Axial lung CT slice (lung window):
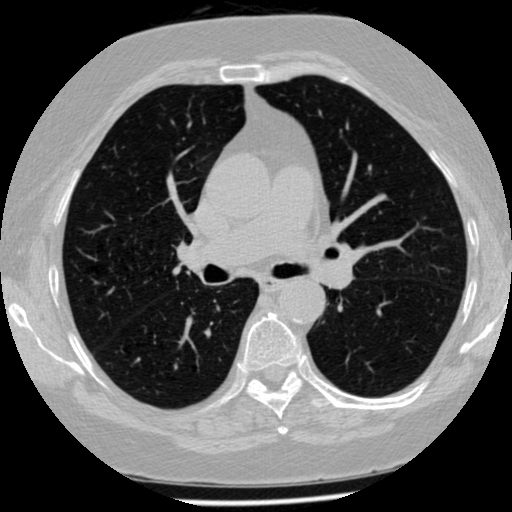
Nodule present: no